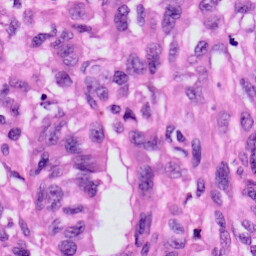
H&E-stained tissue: Skin